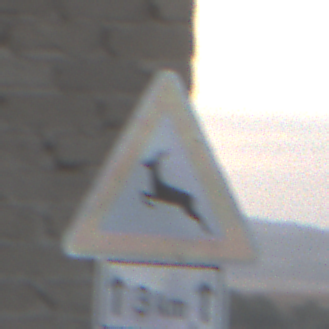
Verkehrszeichen: WildwechselRechts
Zusatzzeichen unten: LaengeEinerStrecke2
Umgebung: Outdoor, Nature
Tageszeit: SunriseSunset
Wetter: PartlyCloudy
Licht: Natural
Jahreszeit: NotSpecified
Kontrast: HighContrast